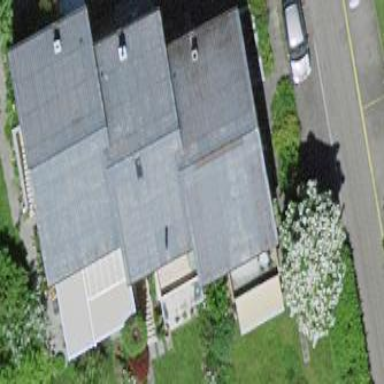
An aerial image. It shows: Residential building with gabled roof oriented across.